Question: I know I'm not supposed to do this but I am a beginner and I need help on this. I am wondering what I need in each number on the bottom. I am not asking for the code but just help on what to use.

What the problem is asking for is to go through the String one character at a time.
A "valid" word is written backwards in between ? and &
'''
example: valid would be encrypted as ?dilav&
'''
The entire message of encrypted words are also in reverse order.
I hope I made it more clear
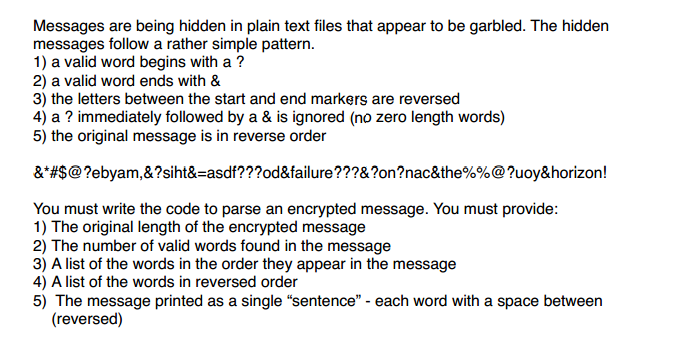
Answer: Start by thinking how you would solve this in your head.
You would start at the left and look at each character until you found a '?'. Then you would note the letters until you found a '&'. Bingo, first word. Continue until you have all the words.
Now you know how many words you have (answer #2).
Then you need to reverse the letters in each word.
Now print them in the order you found them (answer #3).
Now print them in reverse order - the last word first (answer #4).
Now print the reversed list with spaces between them (answer #5).
Sample code (please try to understand how it works and don't just copy it and hand it in - or your teacher will ask you to explain how it works):
'''
public static void main(final String[] args){
// example provided by Jason via Stackoverflow
String message = "&*#$@?ebyam,&?siht&=asdf???od&failure???&?on?nac&the%%@?uoy&horizon!";
System.out.println("#1: " + message.length());
List<String> words = new ArrayList<String>();
int questionPos = message.indexOf("?");
while(questionPos > -1) {
message = message.substring(questionPos + 1, message.length());
int ampersandPos = message.indexOf("&");
questionPos = message.indexOf("?");
if(ampersandPos > 0 && (ampersandPos < questionPos || questionPos == -1)) {
String word = message.substring(0, ampersandPos);
StringBuilder reversedWord = new StringBuilder();
for(int i = word.length() - 1; i >= 0; i--) {
reversedWord.append(word.charAt(i));
}
words.add(reversedWord.toString());
}
}
System.out.println("#2: " + words.size());
System.out.println("#3:");
for(final String word : words) {
System.out.println(word);
}
System.out.println("#4:");
for(int i = words.size() - 1; i >= 0; i--) {
System.out.println(words.get(i));
}
System.out.print("#5: ");
for(int i = words.size() - 1; i >= 0; i--) {
if(i < words.size() - 1) {
System.out.print(" ");
}
System.out.print(words.get(i));
}
}
'''